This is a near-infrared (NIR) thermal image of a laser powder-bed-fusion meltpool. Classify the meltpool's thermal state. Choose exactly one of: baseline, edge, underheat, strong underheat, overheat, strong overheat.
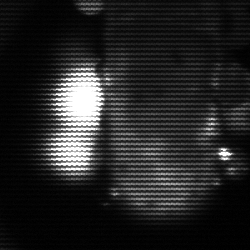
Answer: strong underheat